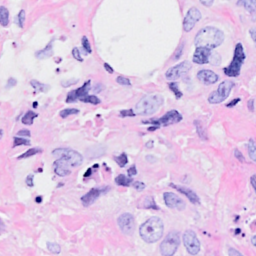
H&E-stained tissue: Breast